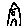
Label: house